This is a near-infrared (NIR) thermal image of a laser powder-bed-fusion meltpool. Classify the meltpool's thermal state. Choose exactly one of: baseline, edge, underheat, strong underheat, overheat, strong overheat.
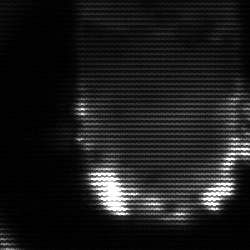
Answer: baseline